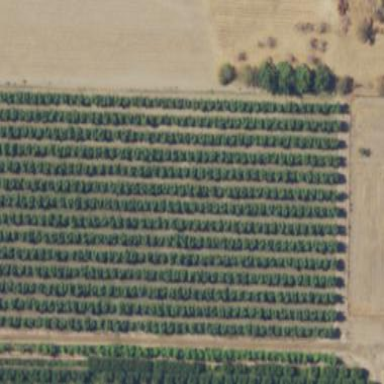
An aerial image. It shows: Orchard.